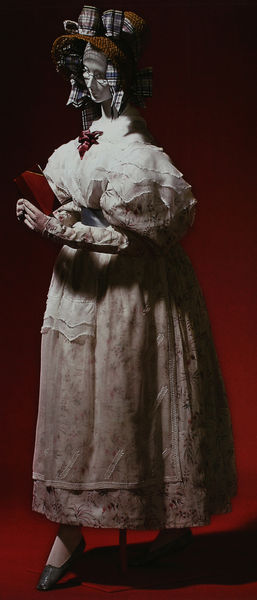
Titel: Tageskleid
Standort: Kyoto (Japan)
Institution: Kyoto Costume Institute
Schlagwörter: kopf, schatten, weiß, gelb, mädchen, blumen, bunt, frau, handschuh, handschuhe, hut, kariert, kleid, mund, nase, reden, schwarz, blick, dame, rot, tuch, beige, fest, haube, karo, mode, muster, rock, schleife, alt, mütze, arme, augen, band, bibel, bluse, falten, gesicht, halten, kleidung, kragen, spitze, ärmel, holland, hände, gehen, figur, gewand, haare, kostüm, stoff, saum, spitzen, person, schleifen, puffärmel, vornehm, skulptur, beine, kopfbedeckung, schürze, füße, japan, schuhe, farbe, klein, braut, hutband, realistisch, lesen, strumpf, rüschen, naht, halskette, foto, fotografie, photographie, strümpfe, buch, zeitung, brille, tasche, beten, schuh, puppe, karomuster, einband, photo, ausstellung, tracht, seiten, büchlein, real, wweiss, leid, tageskleid, lesend, gewebe, textil, zehenspitze, reifrock, treue, gebetbuch, vortragen, statisch, mesch, kyoto, kleiderpuppe, bibek, kuenstlchkeit, schüre, staender, 19. jahrhundert, z, vorlese